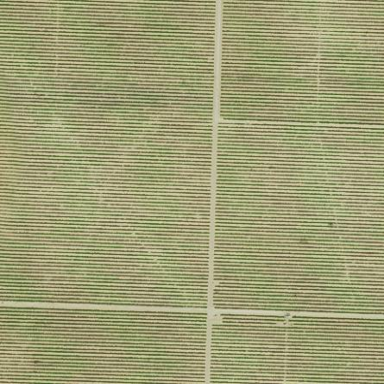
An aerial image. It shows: Beautiful vineyard in the countryside.